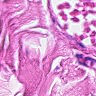
Metastatic tissue present: no